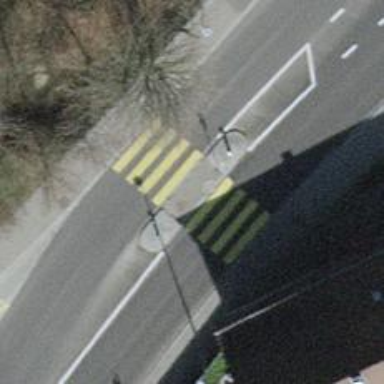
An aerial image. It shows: Marked footway crossing with visible markings.